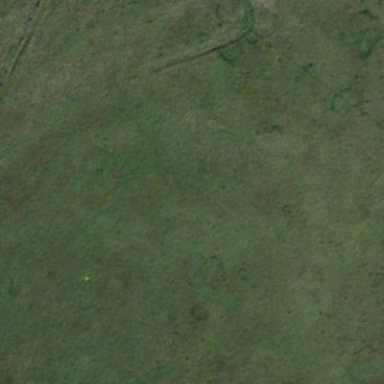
The land is covered with green grass .